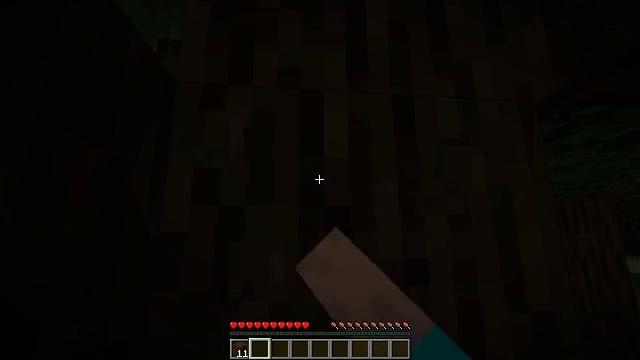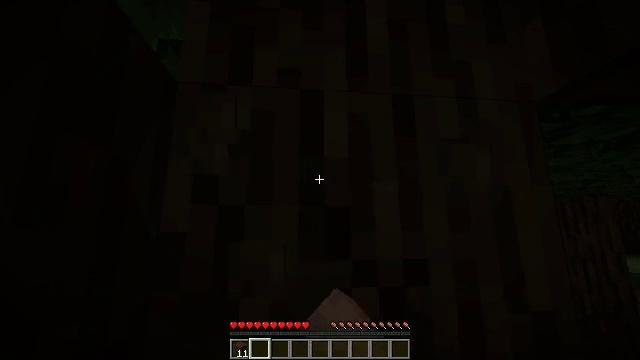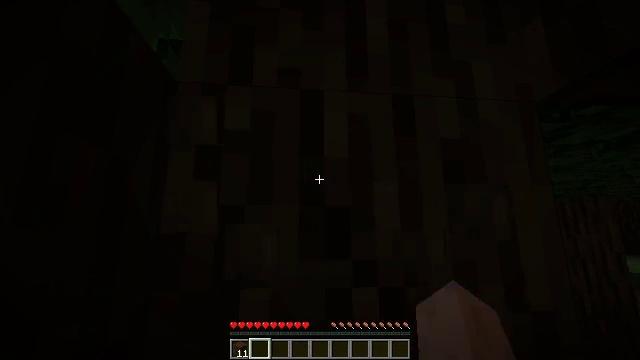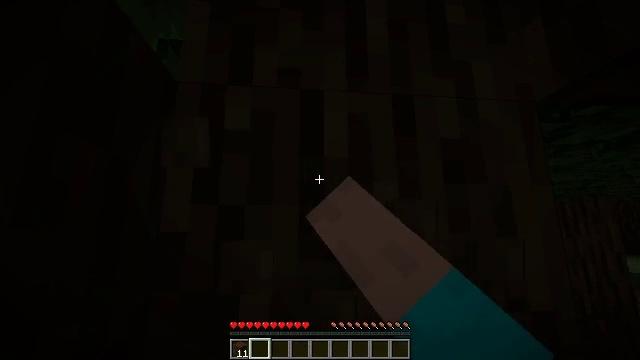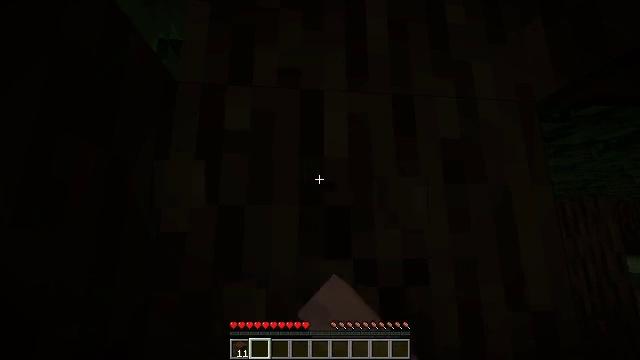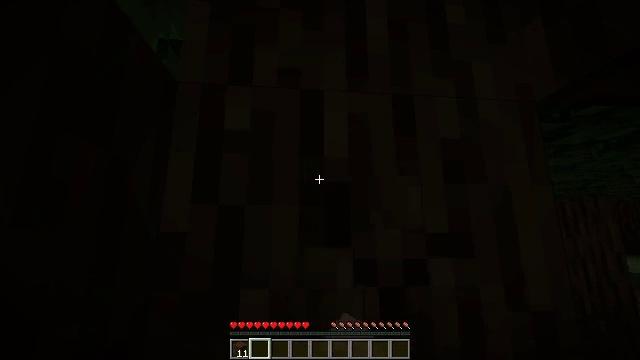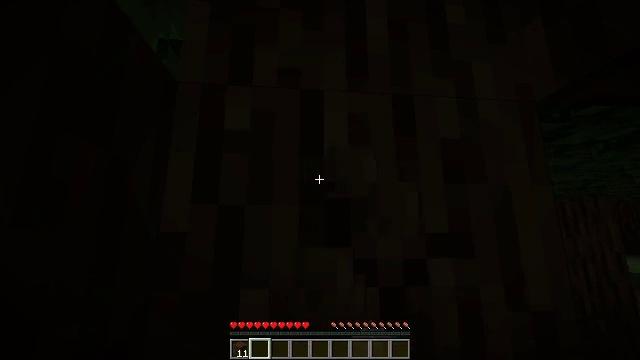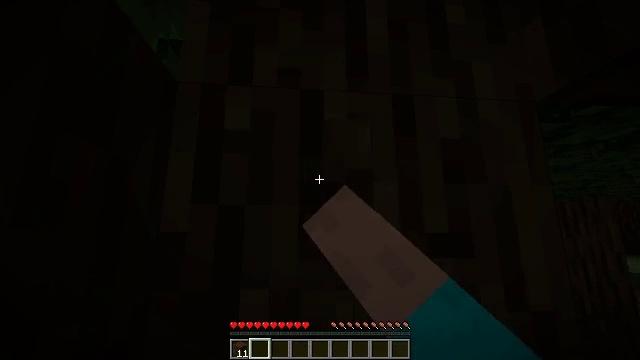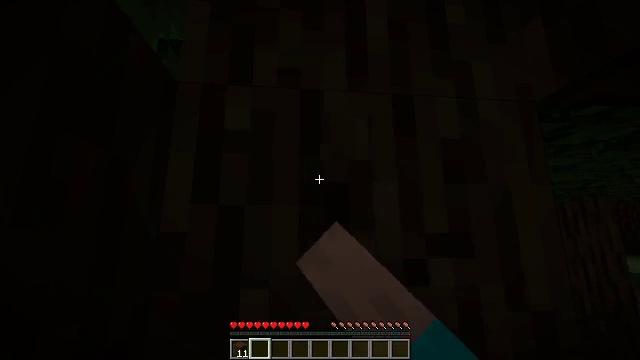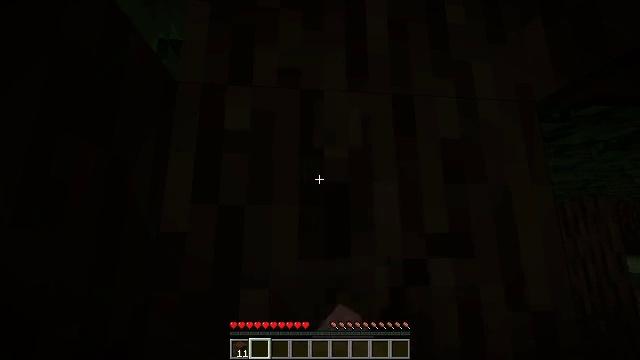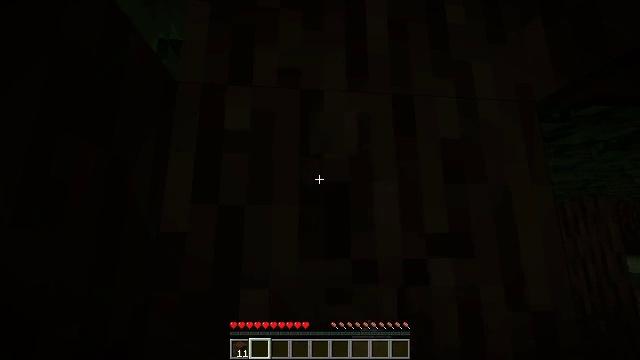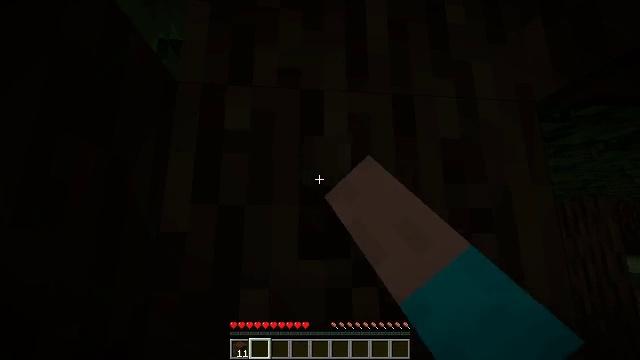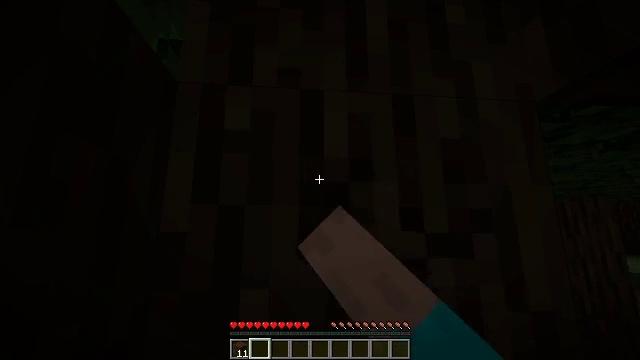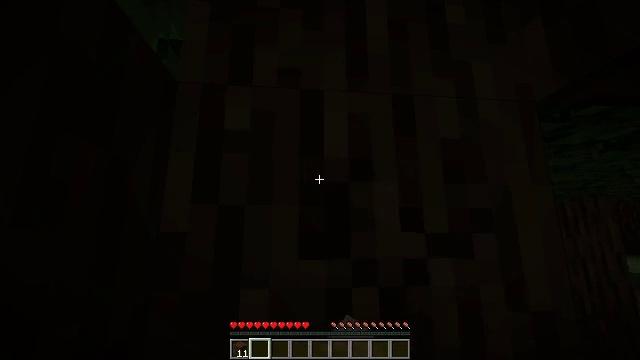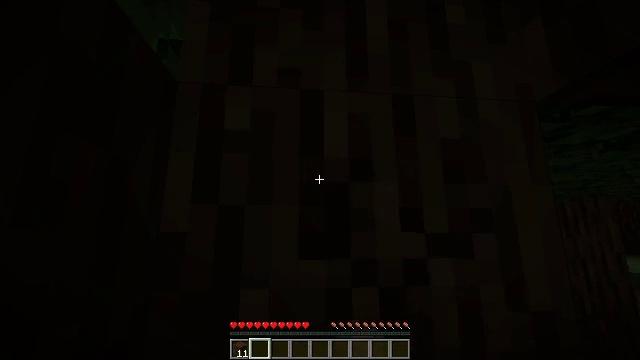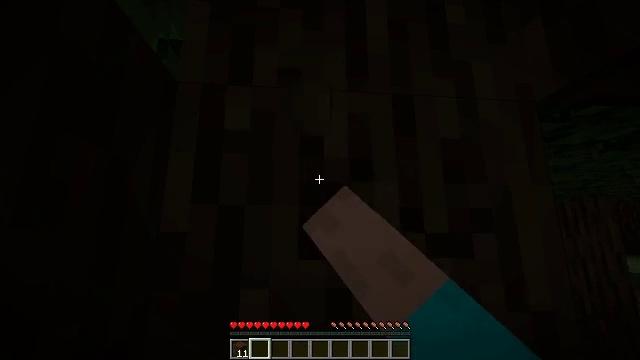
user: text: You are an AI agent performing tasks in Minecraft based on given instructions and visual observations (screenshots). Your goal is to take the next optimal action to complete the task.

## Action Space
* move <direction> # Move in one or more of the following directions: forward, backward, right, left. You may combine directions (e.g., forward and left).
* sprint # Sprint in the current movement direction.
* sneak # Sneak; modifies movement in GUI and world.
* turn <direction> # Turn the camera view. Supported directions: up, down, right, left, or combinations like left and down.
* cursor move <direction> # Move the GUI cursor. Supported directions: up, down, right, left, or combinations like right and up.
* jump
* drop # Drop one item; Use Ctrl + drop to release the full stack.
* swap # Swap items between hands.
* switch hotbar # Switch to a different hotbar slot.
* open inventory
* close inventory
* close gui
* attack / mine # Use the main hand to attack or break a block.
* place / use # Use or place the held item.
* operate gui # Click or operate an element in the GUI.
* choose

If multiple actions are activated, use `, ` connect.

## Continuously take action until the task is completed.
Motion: motion action
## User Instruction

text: Chop down the dark oak log.
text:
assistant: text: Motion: attack / mine
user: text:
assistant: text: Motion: attack / mine
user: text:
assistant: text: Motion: attack / mine
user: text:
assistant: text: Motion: attack / mine
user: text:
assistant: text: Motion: attack / mine
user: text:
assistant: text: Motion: attack / mine
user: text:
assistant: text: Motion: attack / mine
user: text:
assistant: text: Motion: attack / mine
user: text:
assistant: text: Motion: attack / mine
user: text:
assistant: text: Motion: attack / mine
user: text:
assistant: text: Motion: attack / mine
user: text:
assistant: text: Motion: attack / mine
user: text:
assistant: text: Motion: attack / mine
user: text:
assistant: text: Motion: attack / mine
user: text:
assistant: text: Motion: attack / mine
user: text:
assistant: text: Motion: attack / mine
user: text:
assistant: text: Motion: attack / mine
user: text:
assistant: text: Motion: attack / mine
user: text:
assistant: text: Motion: attack / mine
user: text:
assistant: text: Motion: attack / mine
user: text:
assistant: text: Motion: attack / mine
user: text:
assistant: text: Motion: attack / mine
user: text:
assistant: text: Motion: attack / mine
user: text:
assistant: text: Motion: attack / mine
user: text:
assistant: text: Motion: attack / mine
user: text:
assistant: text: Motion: attack / mine
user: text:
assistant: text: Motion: attack / mine
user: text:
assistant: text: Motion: attack / mine
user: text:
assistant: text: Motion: attack / mine
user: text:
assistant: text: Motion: attack / mine